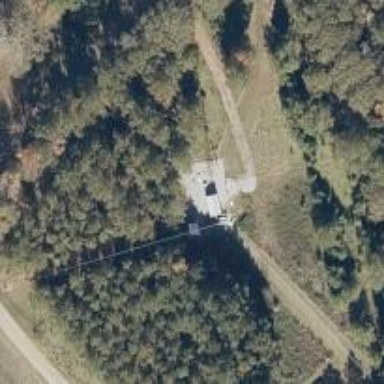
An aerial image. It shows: Man-made mast used for communication purposes.